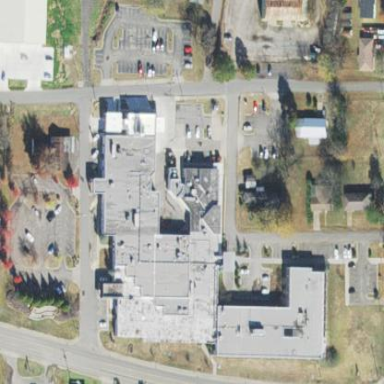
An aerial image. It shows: Hospital providing healthcare services.